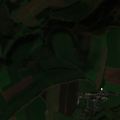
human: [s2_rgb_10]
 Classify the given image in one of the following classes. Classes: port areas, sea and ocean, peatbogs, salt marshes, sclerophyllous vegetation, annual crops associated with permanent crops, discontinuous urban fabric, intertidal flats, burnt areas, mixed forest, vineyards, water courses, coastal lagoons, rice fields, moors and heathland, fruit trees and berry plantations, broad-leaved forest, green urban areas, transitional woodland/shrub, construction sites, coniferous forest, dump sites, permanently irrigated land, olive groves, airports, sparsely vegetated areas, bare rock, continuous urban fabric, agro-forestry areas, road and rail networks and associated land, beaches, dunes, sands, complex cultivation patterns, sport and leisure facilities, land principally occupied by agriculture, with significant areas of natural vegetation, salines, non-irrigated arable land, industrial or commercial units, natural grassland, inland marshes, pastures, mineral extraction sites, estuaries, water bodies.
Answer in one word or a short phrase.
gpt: non-irrigated arable land, pastures, mixed forest